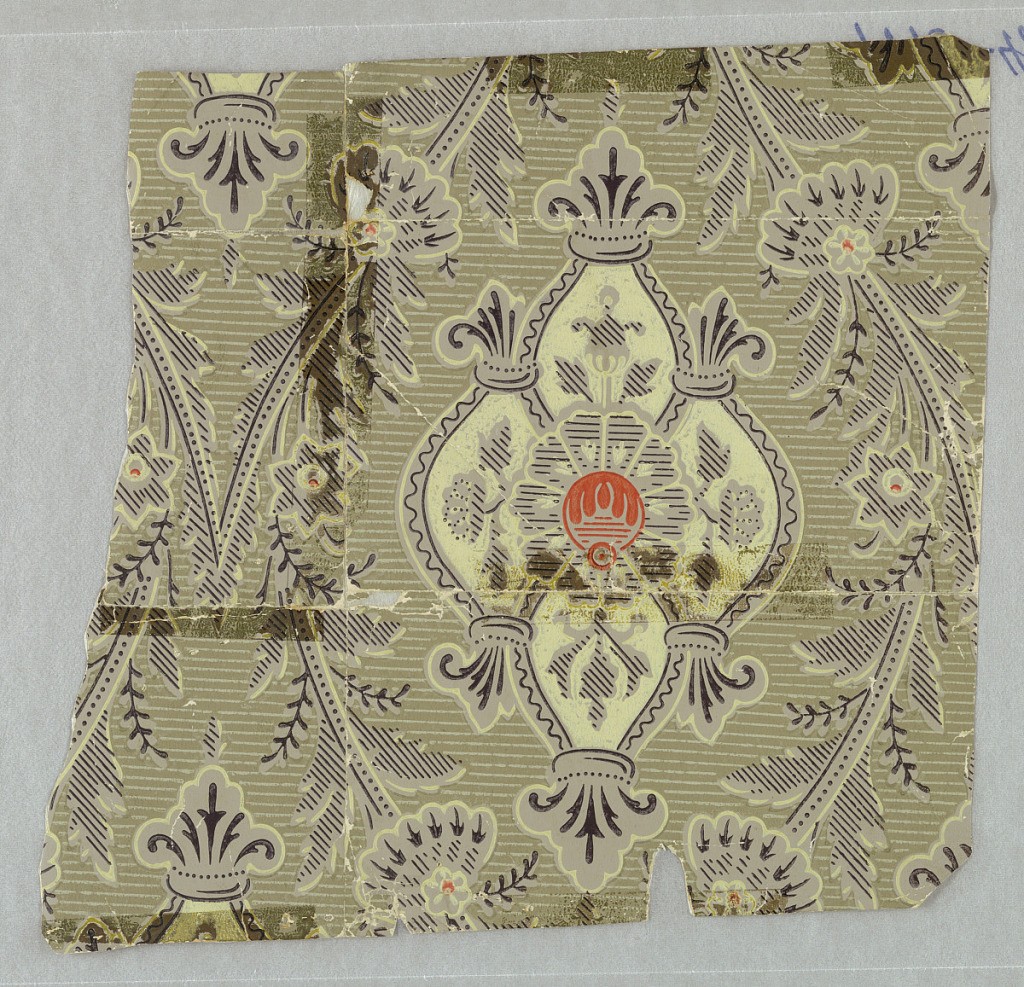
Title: Sidewall - fragment
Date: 1840–70
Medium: Block-printed on satin ground
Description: Quatrefoil medallion with red center, surrounded by foliate diaper. Printed on gray satin or polished ground.